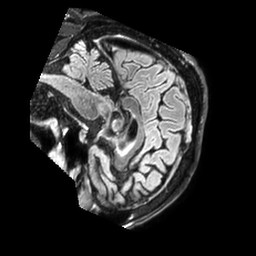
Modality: FLAIR
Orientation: sagittal
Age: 54
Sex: male
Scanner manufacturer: philips
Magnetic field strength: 3 T
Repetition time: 4.8 s
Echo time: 0.34 s